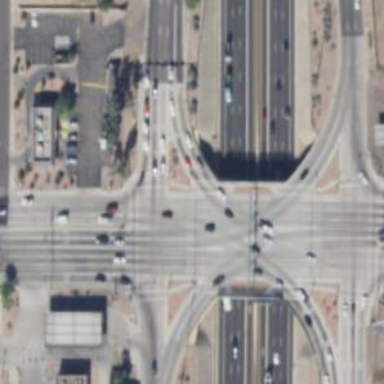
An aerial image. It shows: Secondary link road crossing over bridge.